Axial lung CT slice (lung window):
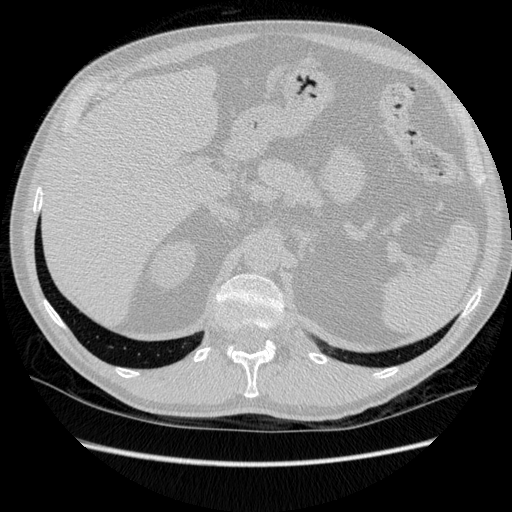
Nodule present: no